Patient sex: F
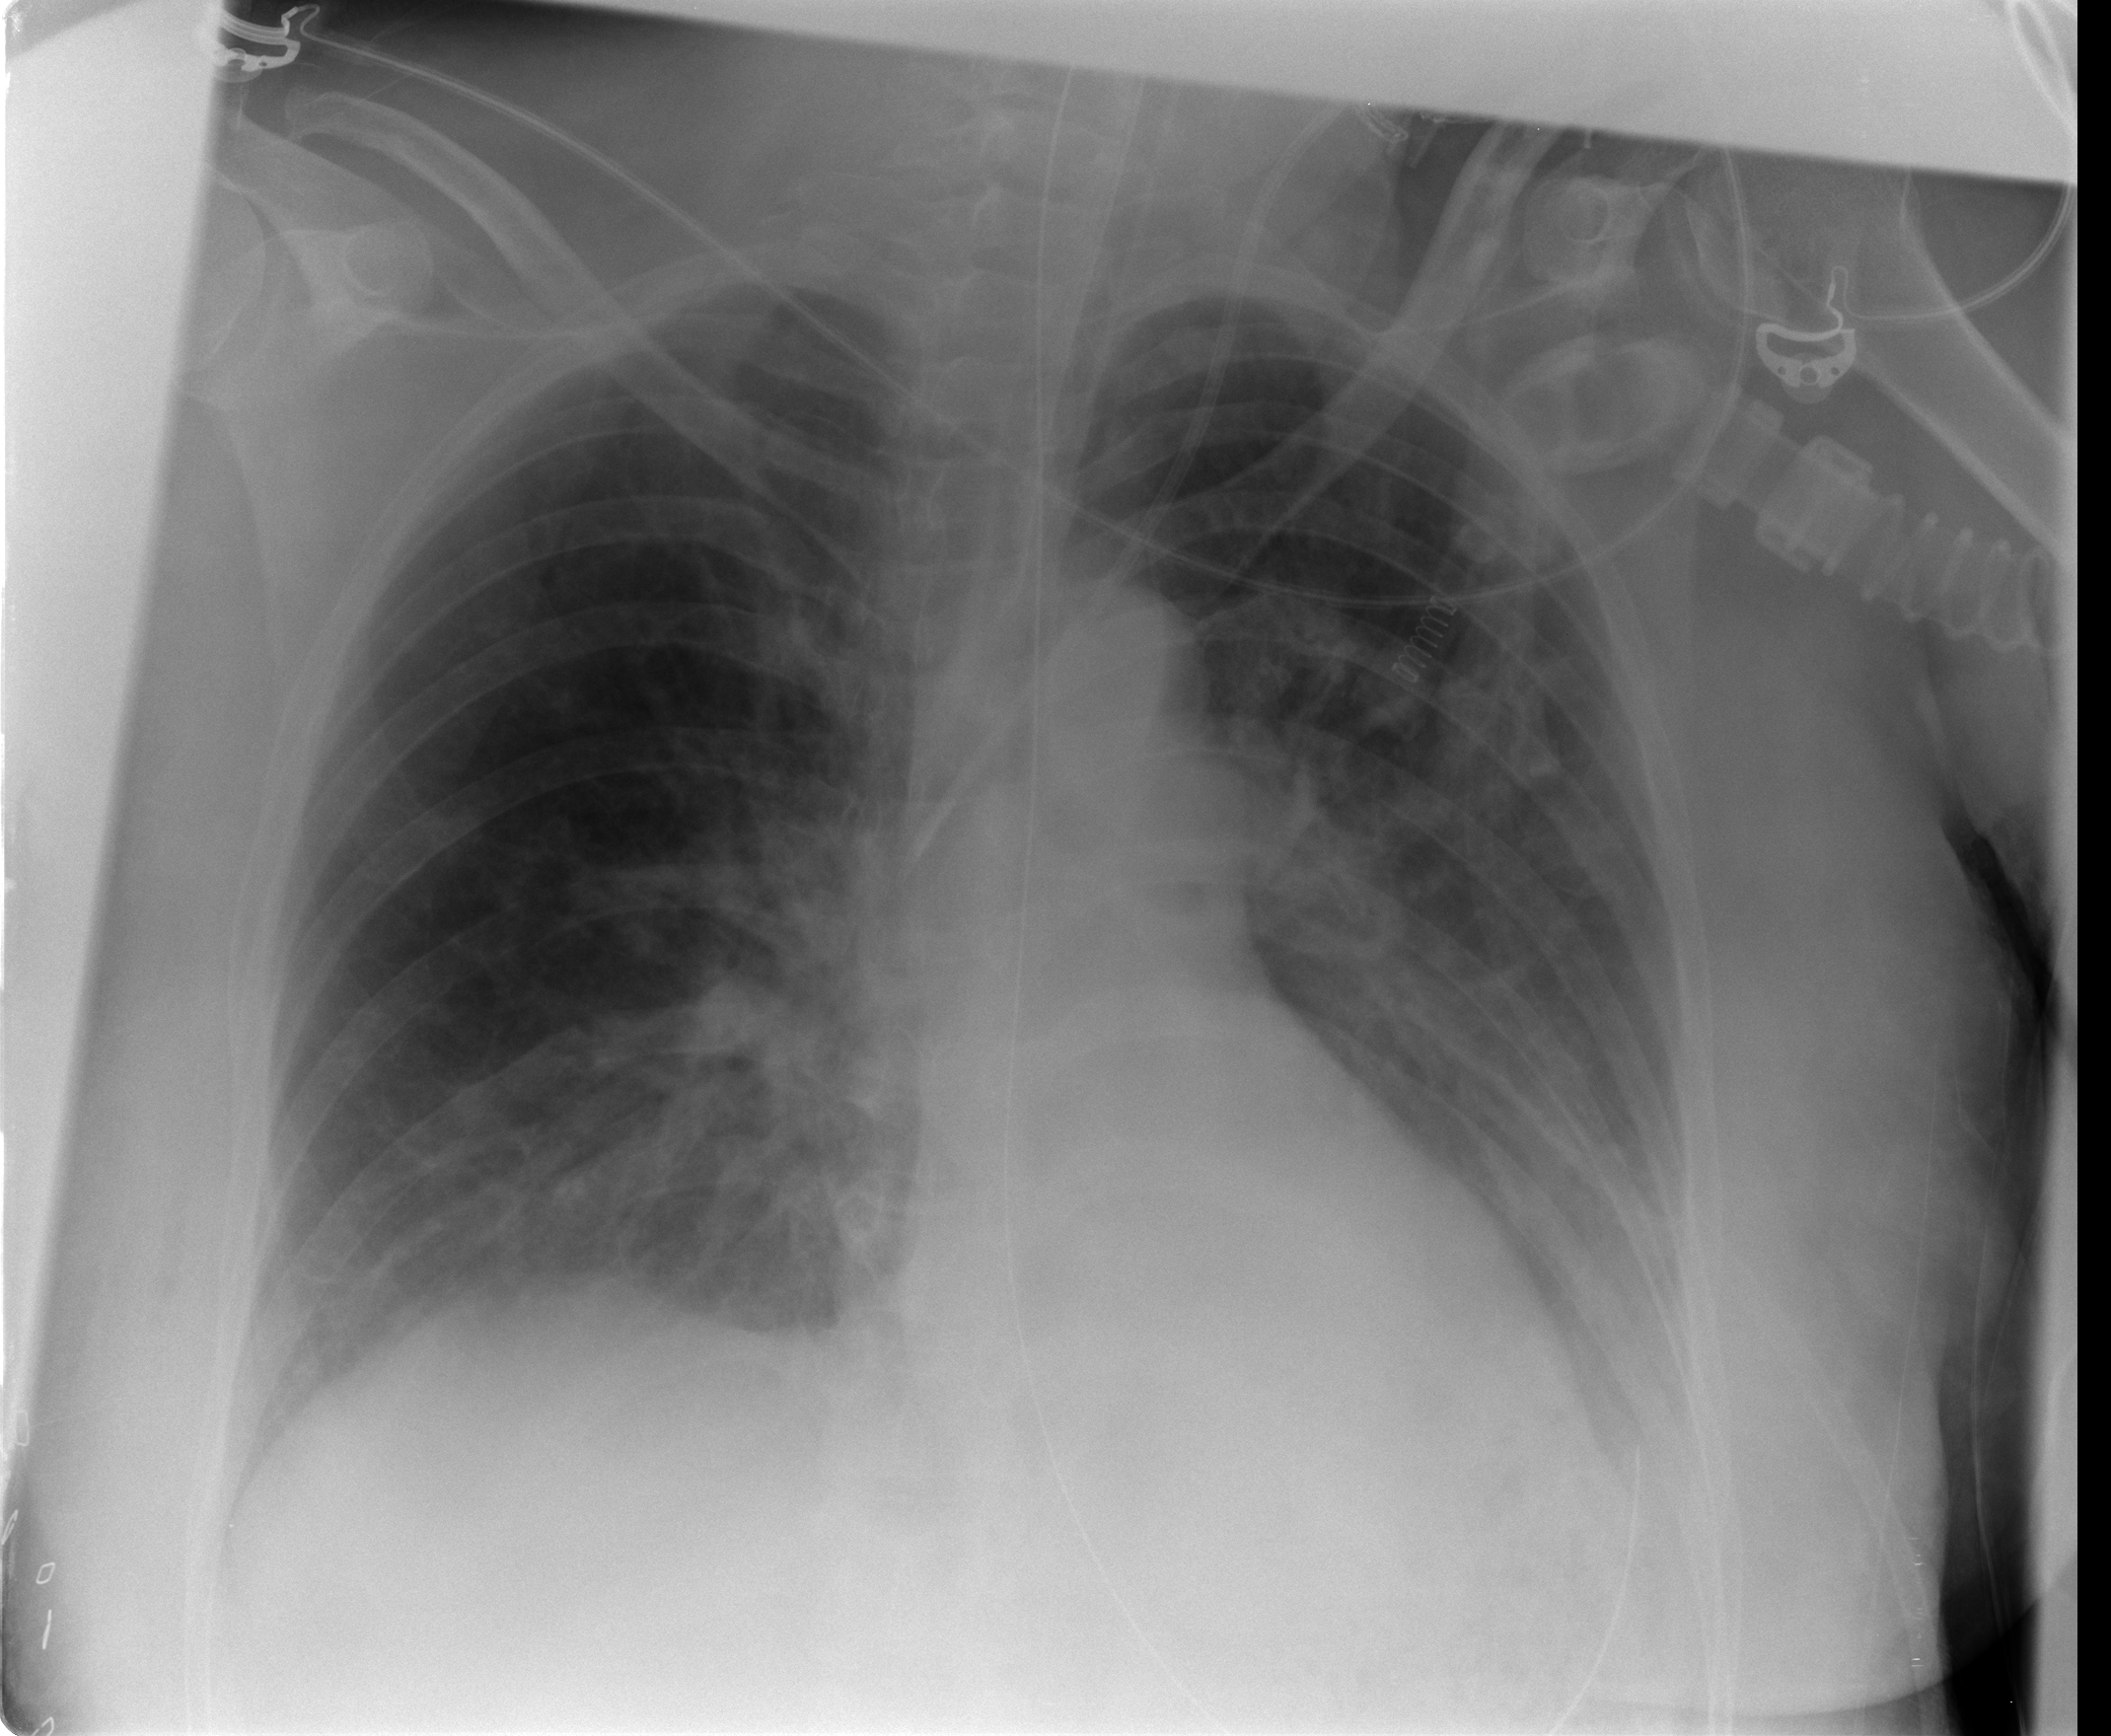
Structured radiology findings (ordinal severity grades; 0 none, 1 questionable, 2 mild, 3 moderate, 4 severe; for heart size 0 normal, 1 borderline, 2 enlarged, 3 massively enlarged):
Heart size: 0
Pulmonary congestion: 2
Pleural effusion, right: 1
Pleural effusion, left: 2
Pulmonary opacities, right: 0
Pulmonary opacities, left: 2
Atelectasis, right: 0
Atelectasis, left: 0